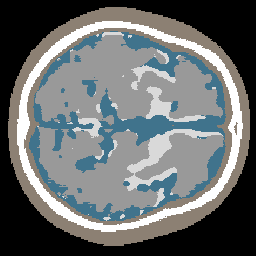
Label: no_lesion